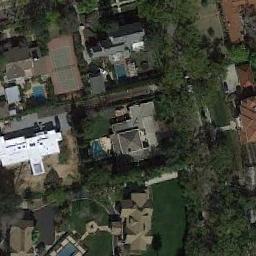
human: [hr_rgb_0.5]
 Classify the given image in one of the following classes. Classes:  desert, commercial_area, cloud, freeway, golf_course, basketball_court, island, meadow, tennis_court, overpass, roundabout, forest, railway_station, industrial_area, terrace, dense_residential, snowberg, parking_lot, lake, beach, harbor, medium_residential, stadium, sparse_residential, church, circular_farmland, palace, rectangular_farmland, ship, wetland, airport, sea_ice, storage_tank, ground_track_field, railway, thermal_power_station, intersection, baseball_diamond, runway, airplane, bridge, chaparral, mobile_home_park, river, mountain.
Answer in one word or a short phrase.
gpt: tennis_court